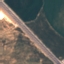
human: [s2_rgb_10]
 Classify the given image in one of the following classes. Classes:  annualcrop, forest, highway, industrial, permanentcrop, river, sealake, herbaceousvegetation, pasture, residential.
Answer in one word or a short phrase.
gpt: Highway